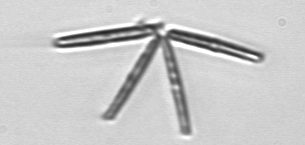
Label: Thalassionema